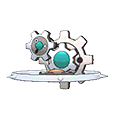
Pok\u00e9mon: klinklang